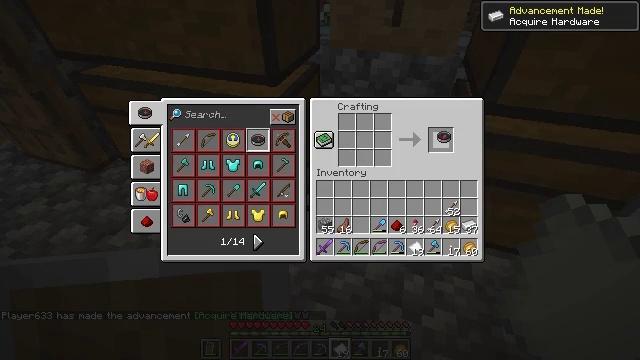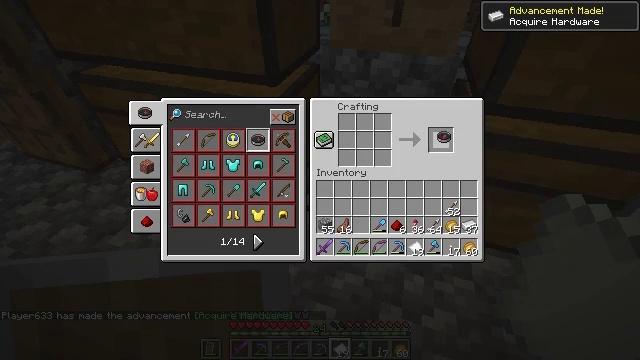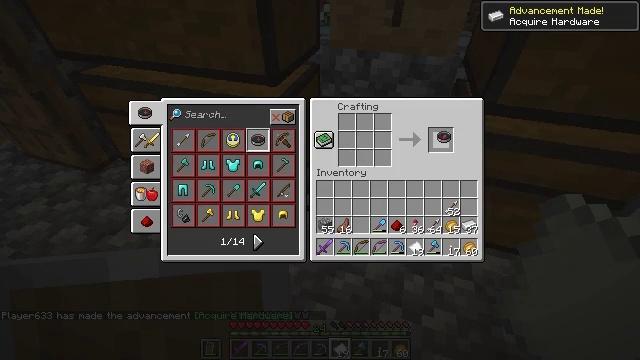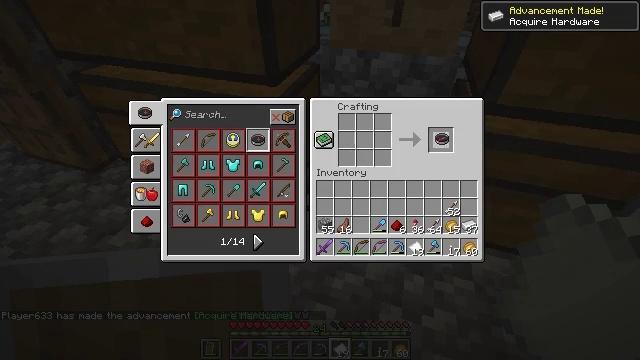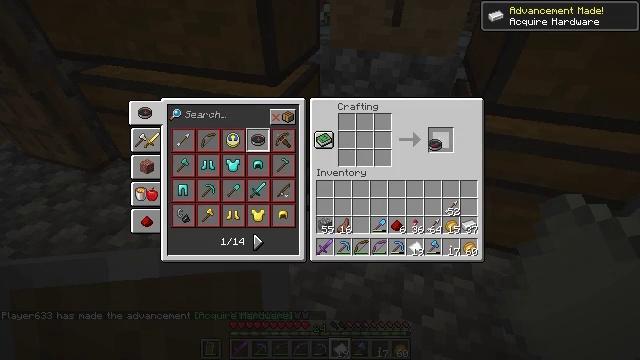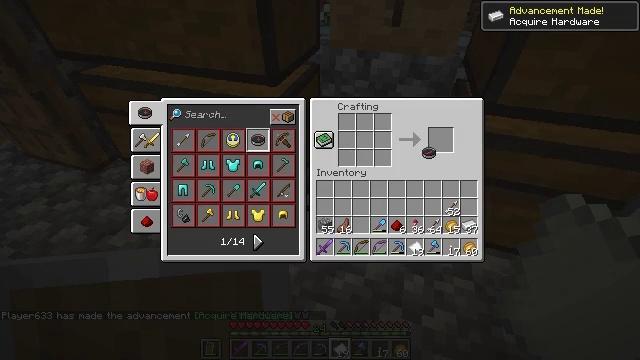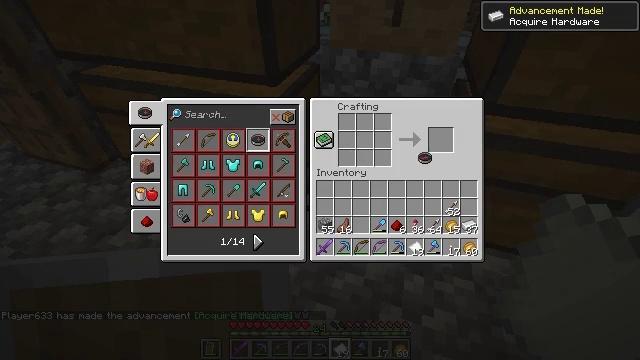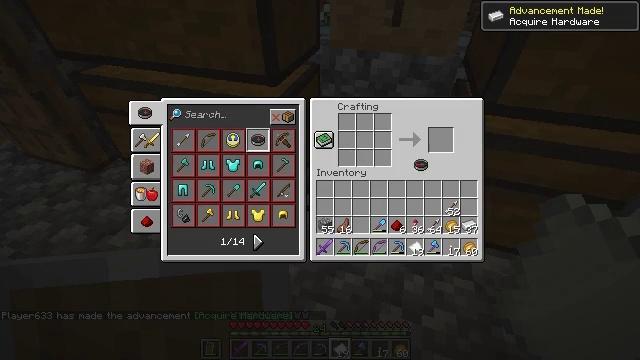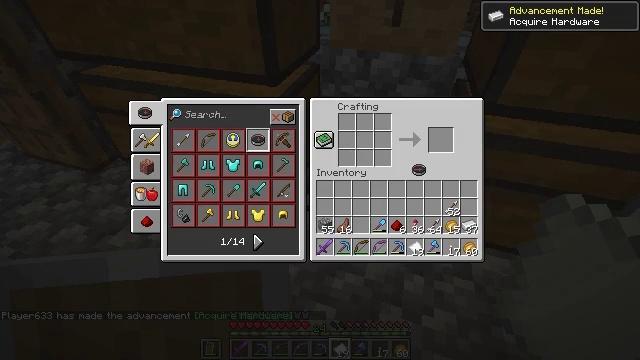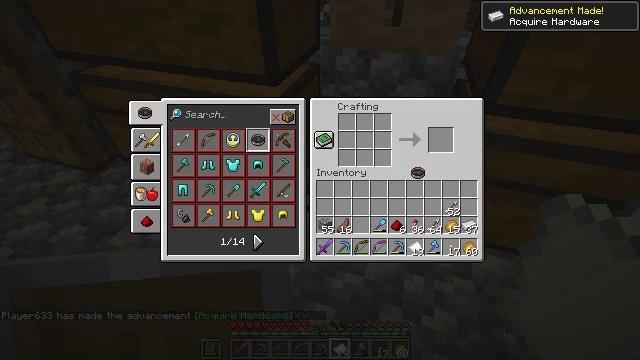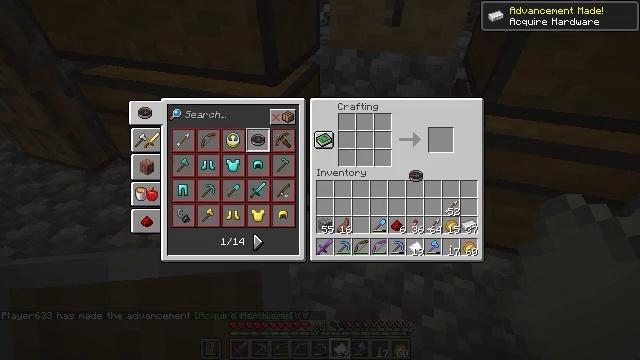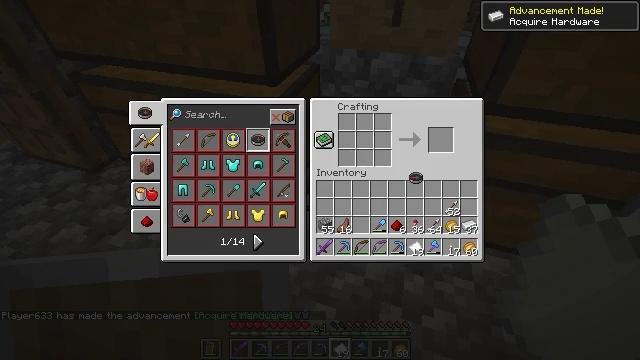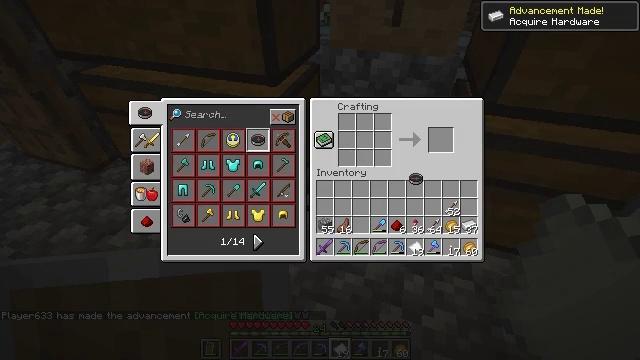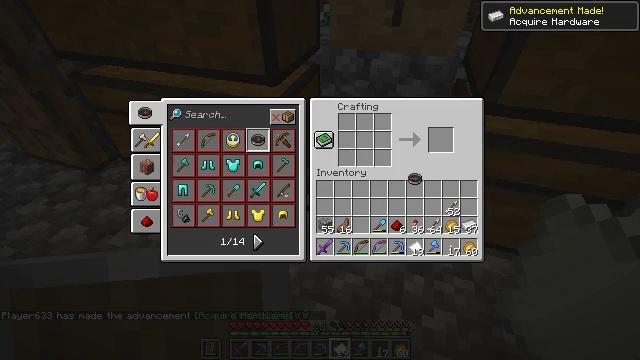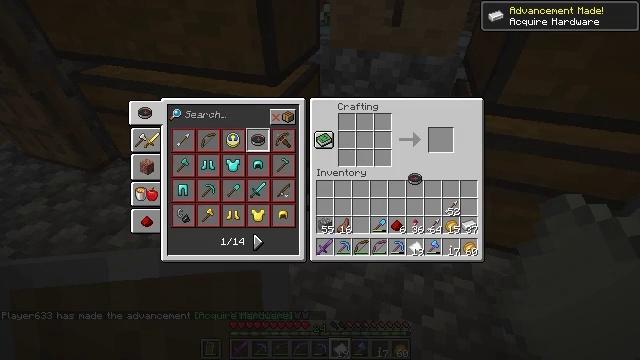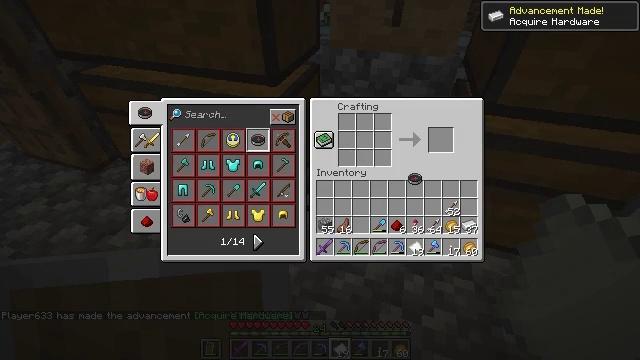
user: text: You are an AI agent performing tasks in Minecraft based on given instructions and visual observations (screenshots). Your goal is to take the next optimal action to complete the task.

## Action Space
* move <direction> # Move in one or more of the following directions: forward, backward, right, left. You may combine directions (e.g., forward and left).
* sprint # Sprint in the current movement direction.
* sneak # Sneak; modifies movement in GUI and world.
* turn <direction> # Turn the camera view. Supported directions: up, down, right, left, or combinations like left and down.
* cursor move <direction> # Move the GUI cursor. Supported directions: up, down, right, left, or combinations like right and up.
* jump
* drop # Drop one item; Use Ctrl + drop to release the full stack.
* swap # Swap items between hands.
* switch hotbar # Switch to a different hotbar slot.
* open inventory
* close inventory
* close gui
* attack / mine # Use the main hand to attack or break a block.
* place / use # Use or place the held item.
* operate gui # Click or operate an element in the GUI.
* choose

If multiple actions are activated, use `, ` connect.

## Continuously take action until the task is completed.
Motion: motion action
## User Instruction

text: Build a compass by arranging iron ingots and redstone in the crafting table.
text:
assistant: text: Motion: operate gui
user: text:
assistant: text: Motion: operate gui
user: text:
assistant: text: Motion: no_op
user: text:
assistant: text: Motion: cursor move left
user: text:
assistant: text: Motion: cursor move down
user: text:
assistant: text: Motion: no_op
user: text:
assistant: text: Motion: no_op
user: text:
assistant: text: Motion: no_op
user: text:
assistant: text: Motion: no_op
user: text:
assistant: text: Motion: no_op
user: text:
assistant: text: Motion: no_op
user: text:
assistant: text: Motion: operate gui
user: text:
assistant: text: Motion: operate gui
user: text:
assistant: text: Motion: no_op
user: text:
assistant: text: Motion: no_op
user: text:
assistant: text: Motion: no_op
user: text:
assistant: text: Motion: no_op
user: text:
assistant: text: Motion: no_op
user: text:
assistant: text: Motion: no_op
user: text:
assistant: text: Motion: no_op
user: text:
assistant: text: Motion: no_op
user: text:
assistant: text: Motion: no_op
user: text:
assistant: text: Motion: no_op
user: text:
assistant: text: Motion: no_op
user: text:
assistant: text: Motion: no_op
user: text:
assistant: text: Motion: operate gui
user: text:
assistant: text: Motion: operate gui
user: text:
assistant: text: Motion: operate gui
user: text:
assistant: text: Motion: no_op
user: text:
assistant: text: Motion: no_op